Question: I am beginner for ios and I want to create a UIVew as like Image. You can observe a white color from one place to another place in the attached image. How can I achieve it. Thanks in advance.

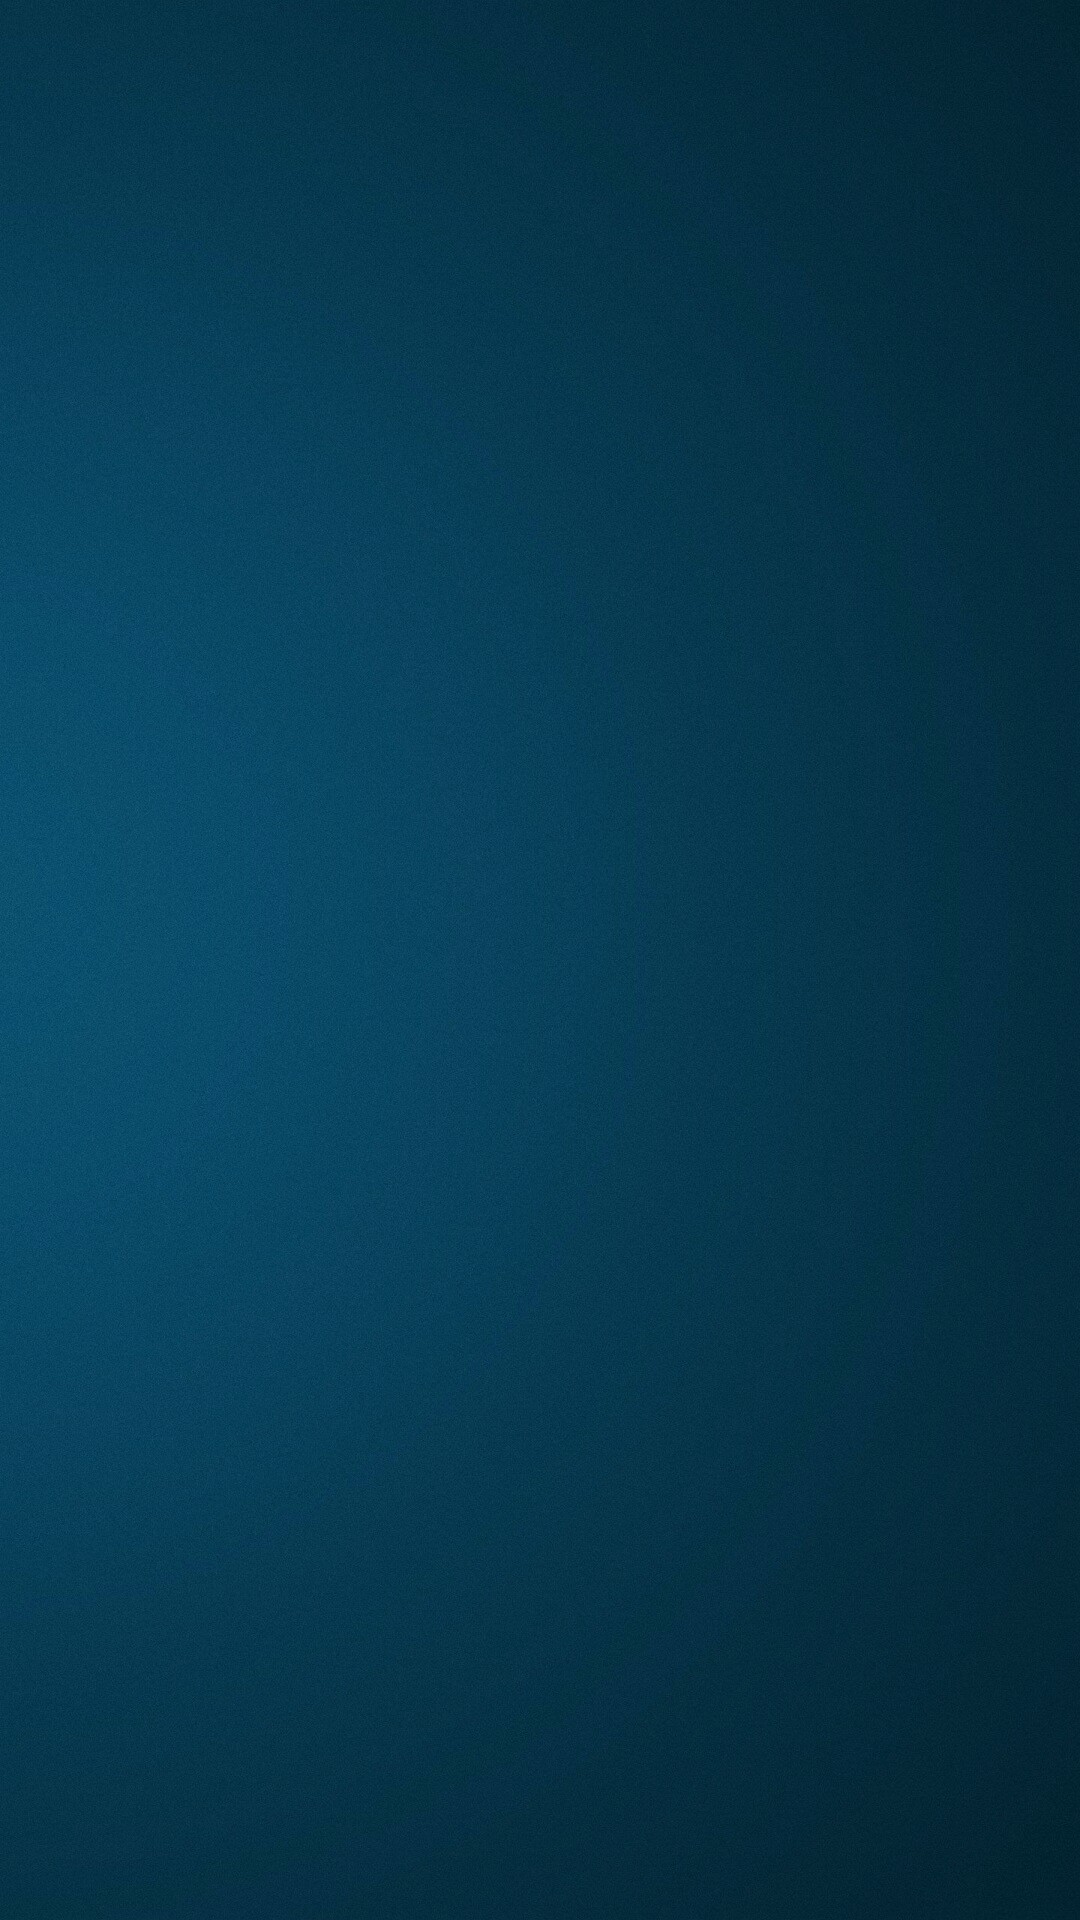
Answer: '''
-(UIView *) returnGradientView {
UIView *view = [[UIView alloc] initWithFrame:CGRectMake(0, 0, self.view.bounds.size.width, self.view.bounds.size.height)];
CAGradientLayer *gradient = [CAGradientLayer layer];
gradient.frame = view.bounds;
//change your color as you like, I have used black and white
gradient.colors = @[(id)[UIColor blackColor].CGColor, (id)[UIColor whiteColor].CGColor];
[view.layer insertSublayer:gradient atIndex:0];
return view;
}
'''
this will create an gradient view, upper side white and lower side is black. if you want to make 'top-bottom' or 'left-right' you have to add 'startPoint' and 'endPoint'
just add two line
'''
gradient.startPoint = CGPointMake(1.0, 0.0);
gradient.endPoint = CGPointMake(0.0, 0.0);
'''